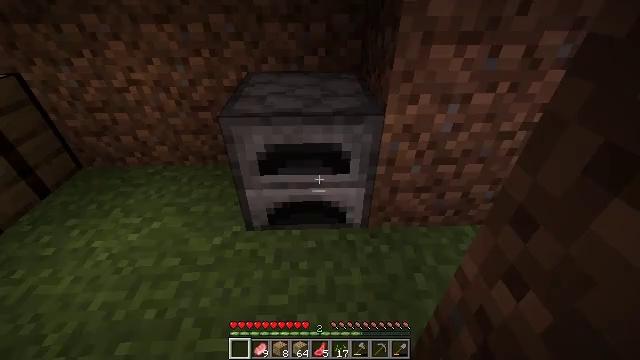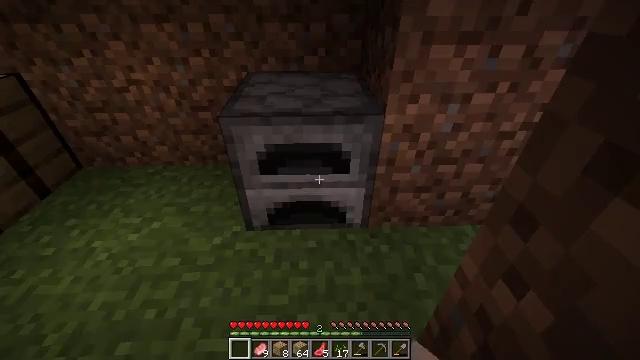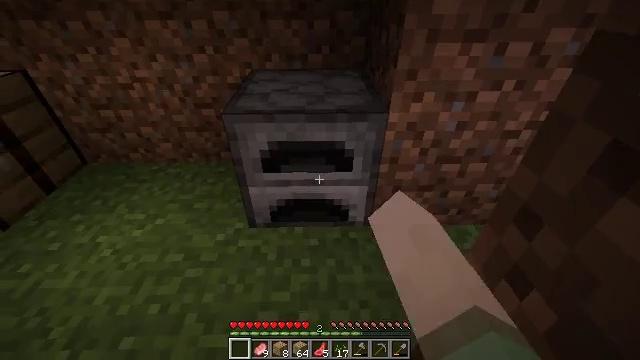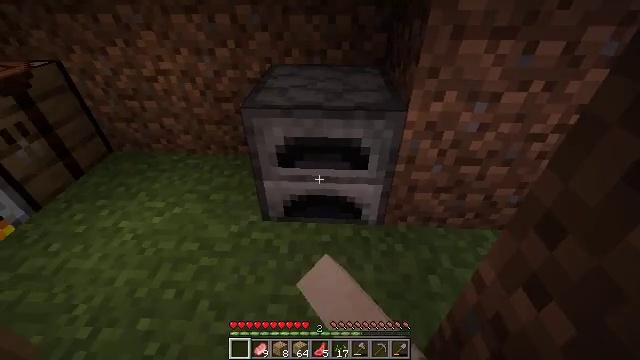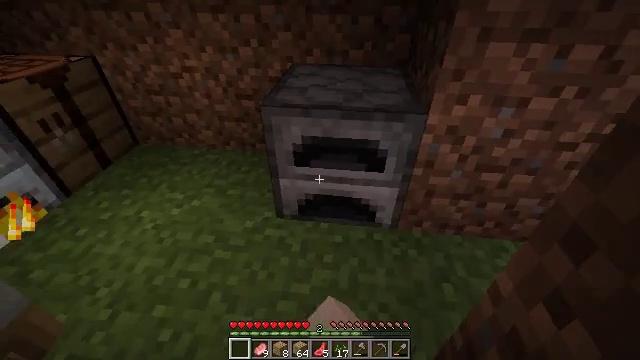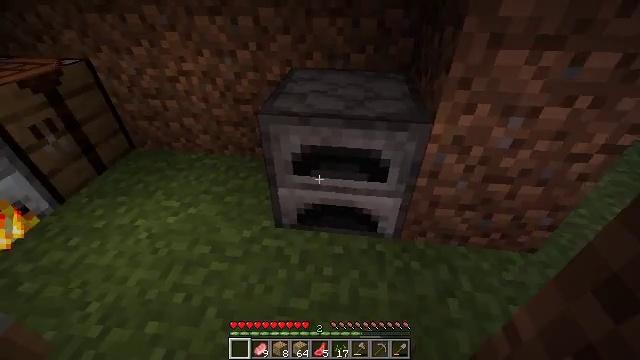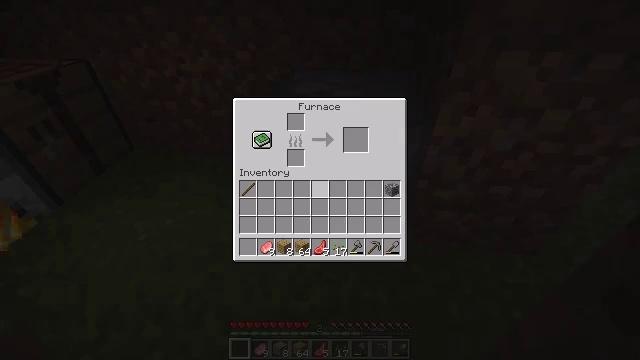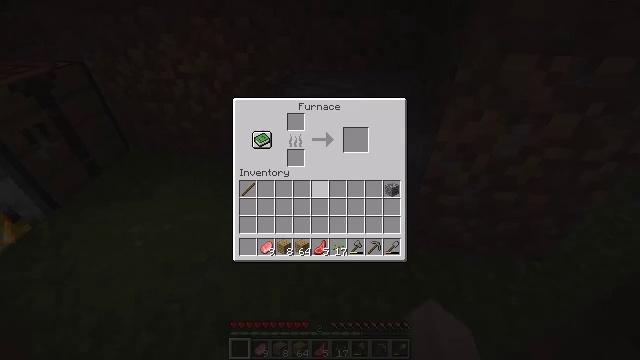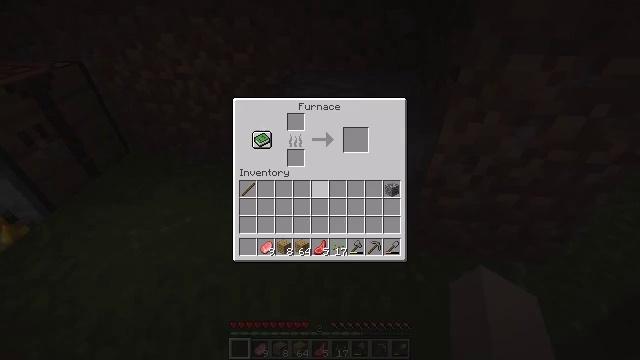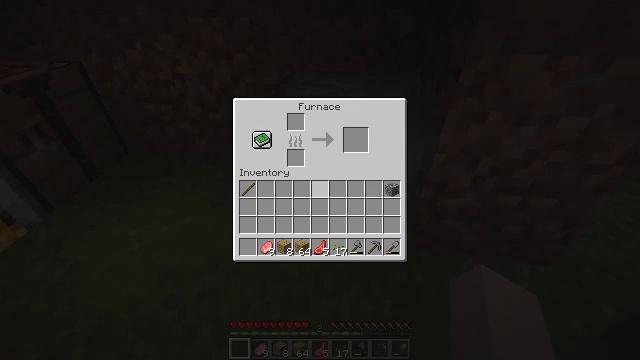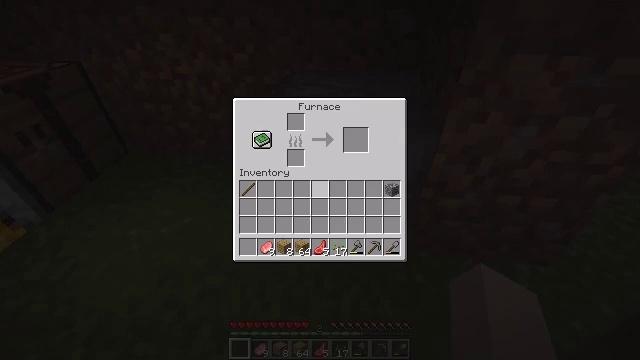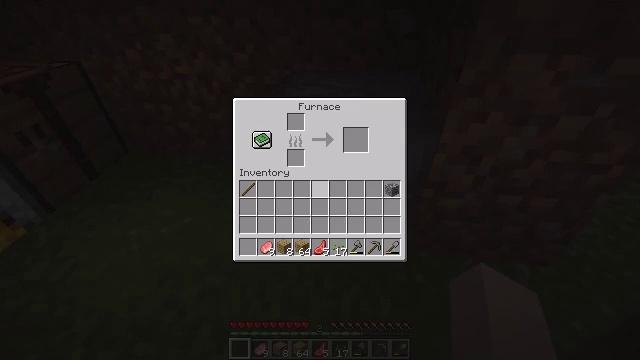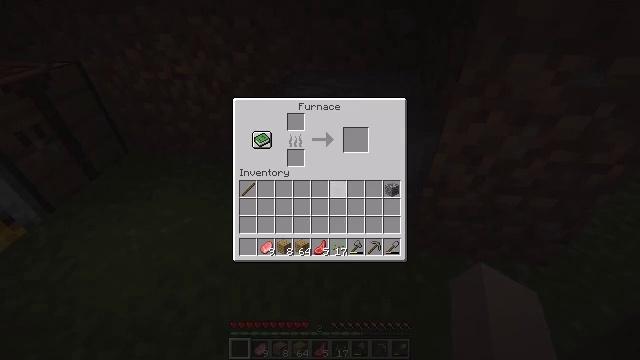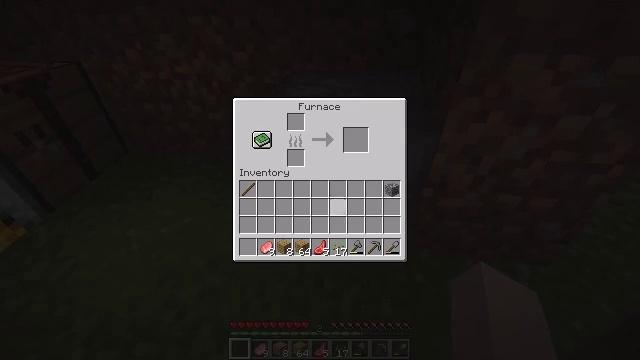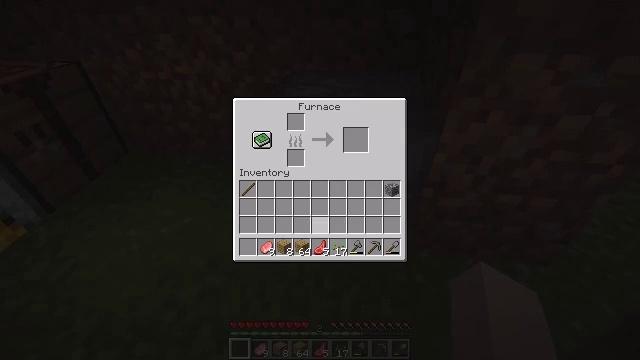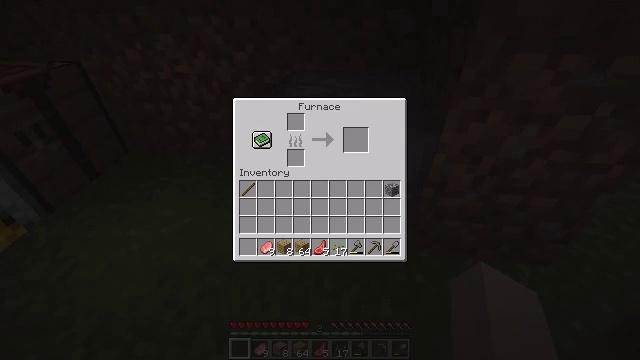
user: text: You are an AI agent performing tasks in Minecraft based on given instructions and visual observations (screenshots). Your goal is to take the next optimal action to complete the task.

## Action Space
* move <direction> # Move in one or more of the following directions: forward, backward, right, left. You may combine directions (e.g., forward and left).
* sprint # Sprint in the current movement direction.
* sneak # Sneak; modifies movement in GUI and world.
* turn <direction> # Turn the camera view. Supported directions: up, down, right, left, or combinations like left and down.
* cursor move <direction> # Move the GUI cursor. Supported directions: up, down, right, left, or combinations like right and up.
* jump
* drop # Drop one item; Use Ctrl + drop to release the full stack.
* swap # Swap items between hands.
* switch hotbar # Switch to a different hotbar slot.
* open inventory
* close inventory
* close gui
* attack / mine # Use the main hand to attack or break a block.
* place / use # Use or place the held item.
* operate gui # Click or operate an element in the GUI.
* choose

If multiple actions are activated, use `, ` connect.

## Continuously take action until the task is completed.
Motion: motion action
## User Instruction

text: craft item air
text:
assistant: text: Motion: use / place
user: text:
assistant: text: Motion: use / place
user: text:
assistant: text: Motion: turn left, use / place
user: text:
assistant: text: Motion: turn left
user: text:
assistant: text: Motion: move forward
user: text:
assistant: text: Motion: move forward, open gui
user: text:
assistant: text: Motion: move forward
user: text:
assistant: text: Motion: no_op
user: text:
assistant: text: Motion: no_op
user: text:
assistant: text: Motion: no_op
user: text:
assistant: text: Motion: no_op
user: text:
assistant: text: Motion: cursor move down
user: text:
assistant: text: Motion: no_op
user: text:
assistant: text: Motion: sneak, cursor move left and down
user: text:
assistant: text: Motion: sneak, cursor move left and down
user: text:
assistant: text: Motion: sneak
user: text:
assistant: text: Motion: sneak
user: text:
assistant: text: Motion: sneak
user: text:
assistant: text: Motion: sneak
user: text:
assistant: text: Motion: sneak
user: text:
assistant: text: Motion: sneak
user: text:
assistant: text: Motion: sneak
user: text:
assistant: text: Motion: sneak
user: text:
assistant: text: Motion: sneak
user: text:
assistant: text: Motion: sneak
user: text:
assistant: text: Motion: sneak
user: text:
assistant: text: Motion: sneak, cursor move left
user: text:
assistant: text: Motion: no_op
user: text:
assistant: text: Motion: no_op
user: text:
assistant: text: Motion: no_op